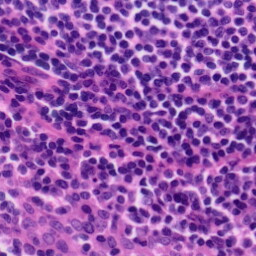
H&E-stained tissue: Tonsil